Question: How can I automatically display a string like for example this:
> zad<-"2x+5y-2z+2p=9; 3x-2y+1z-3p=34; -3x+3y+2z+4p=33; 2x+3y+4z+5p=125"
as a set of linear equations in a curly bracket (in R-markdown)? Something like in the picture, but it should automatically work after we make changes in the zad string:

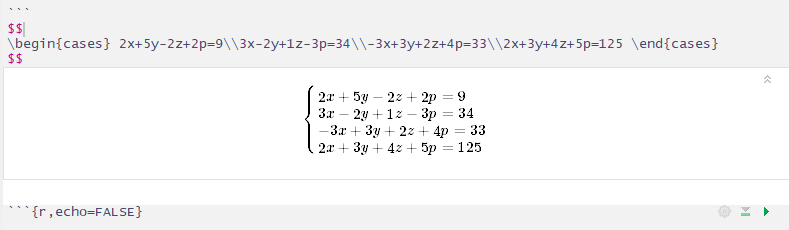
Answer: We can define the equation as an 'expression' in a code junk, then in latex code we can refer to it:
'''
---
title: "Untitled"
author: "you"
date: "19 Februar 2018"
output: html_document
---
'''{r setup, include=FALSE}
knitr::opts_chunk$set(echo = TRUE)
'''
'''{r equation}
eq <- noquote(paste(expression("2x+5y-2z+2p=9\\3x-2y+1z-3p=34\\-3x+3y+2z+4p=33\\2x+3y+4z+5p=125")))
'''
$$
egin{cases} 'r eq' \end{cases}
$$
'''
<URL>